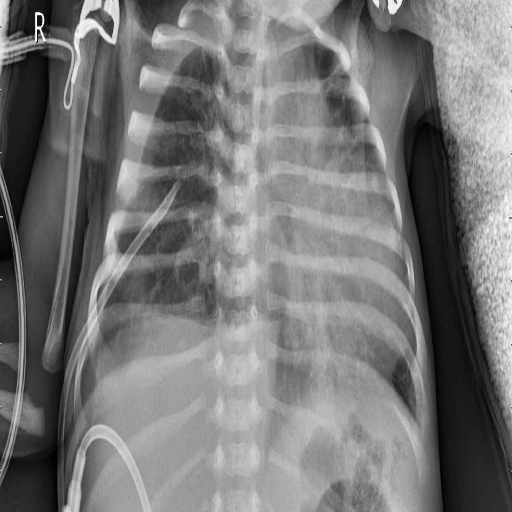
Finding: PNEUMONIA